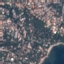
Land use / land cover: Residential